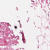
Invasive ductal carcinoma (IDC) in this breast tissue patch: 0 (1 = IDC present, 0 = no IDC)